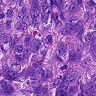
Metastatic tissue present: yes